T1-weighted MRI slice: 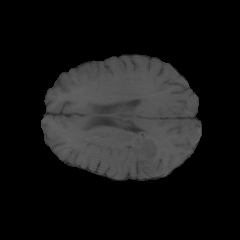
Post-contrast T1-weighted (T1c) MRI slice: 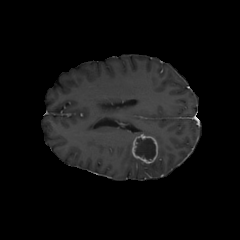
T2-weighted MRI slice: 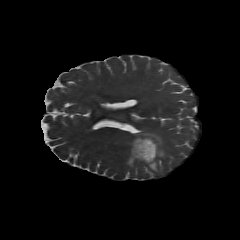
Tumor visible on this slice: yes